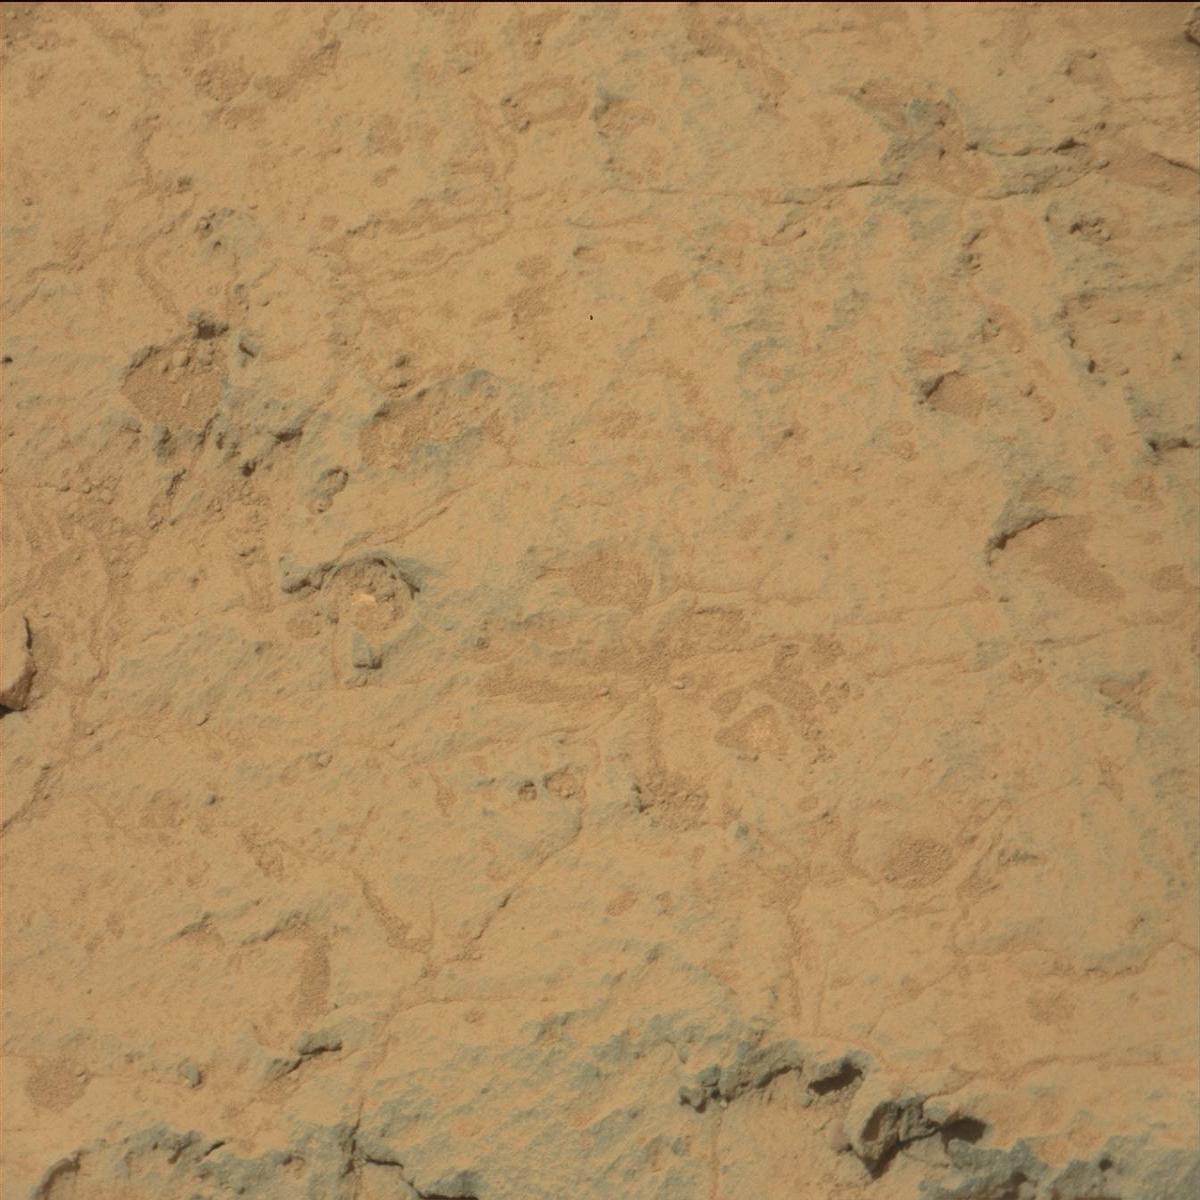
Terrain classes present: Bedrock, Rock, Sand / Soil